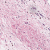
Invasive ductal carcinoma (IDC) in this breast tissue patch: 0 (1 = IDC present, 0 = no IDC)